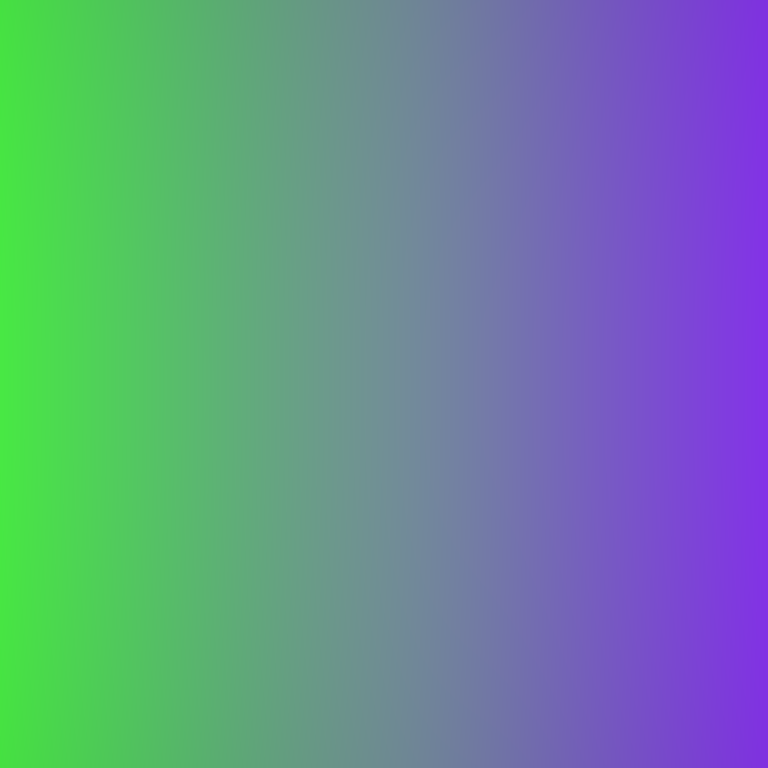
Abstract light effect, smooth gradient from vibrant green to deep purple, calm atmosphere, soft blend, no room, no furniture, no objects.